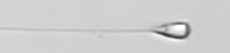
Label: Asterionellopsis_glacialis